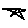
Label: star